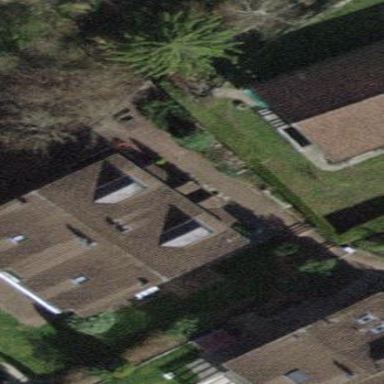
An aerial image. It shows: Simple house.